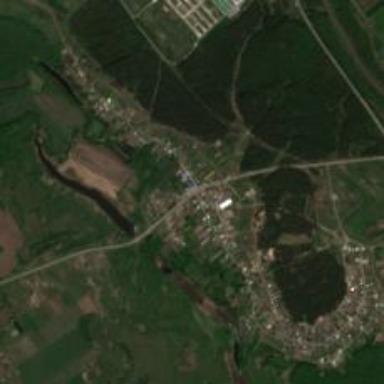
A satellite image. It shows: Village.